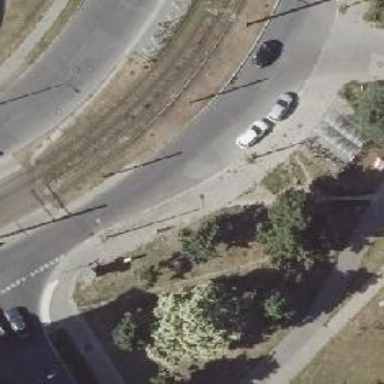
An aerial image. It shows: Secondary road with asphalt surface. There is parallel on-street parking on the right lane.